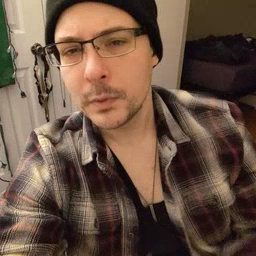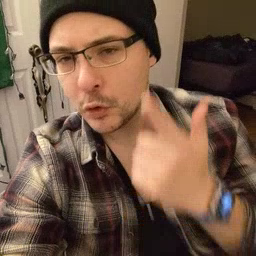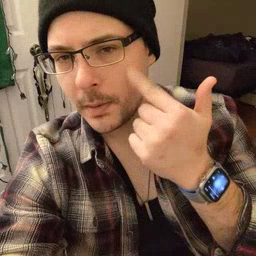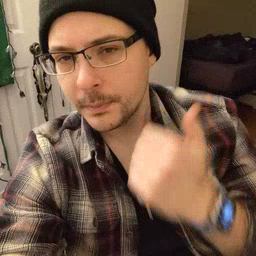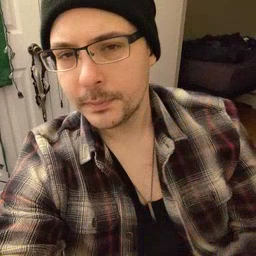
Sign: cry